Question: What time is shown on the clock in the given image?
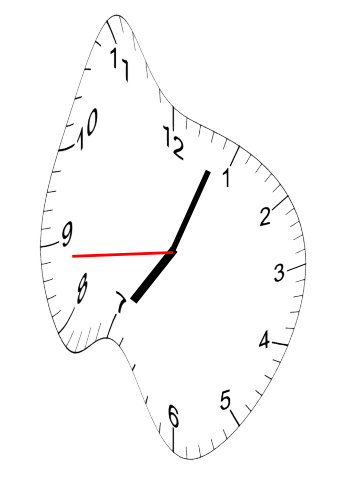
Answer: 07:03:44